Question: Every second line is coloured on the table in the view.
I have the same table twice on the editor, but it doesn't show this separation:

My code of the lower table in the editor:
'''
table1 = new Table(c, SWT.BORDER | SWT.MULTI | SWT.FULL_SELECTION
| SWT.V_SCROLL);
TableLayout layout1 = new TableLayout();
table1.setLayoutData(new GridData(SWT.FILL, SWT.FILL, true, true));
layout1.addColumnData(new ColumnWeightData(20, 50, true));
layout1.addColumnData(new ColumnWeightData(20, 50, true));
layout1.addColumnData(new ColumnWeightData(20, 50, true));
layout1.addColumnData(new ColumnWeightData(20, 50, true));
table1.setLayout(layout1);
table1.setLinesVisible(true);
table1.setHeaderVisible(true);
TableColumn colReihe = new TableColumn(table1, SWT.LEFT);
colReihe.setText("Reihe");
TableColumn colPlatz = new TableColumn(table1, SWT.LEFT);
colPlatz.setText("Platz");
TableColumn colPreis = new TableColumn(table1, SWT.LEFT);
colPreis.setText("Preis");
TableColumn colStatus = new TableColumn(table1, SWT.LEFT);
colStatus.setText("verkauft");
this.tableViewer2 = new TableViewer(table1);
this.tableViewer2.setContentProvider(new ArrayContentProvider());
this.tableViewer2.setLabelProvider(new ITableLabelProvider() {
....some more code here....
this.toolkit.adapt(table1, true, true);
'''
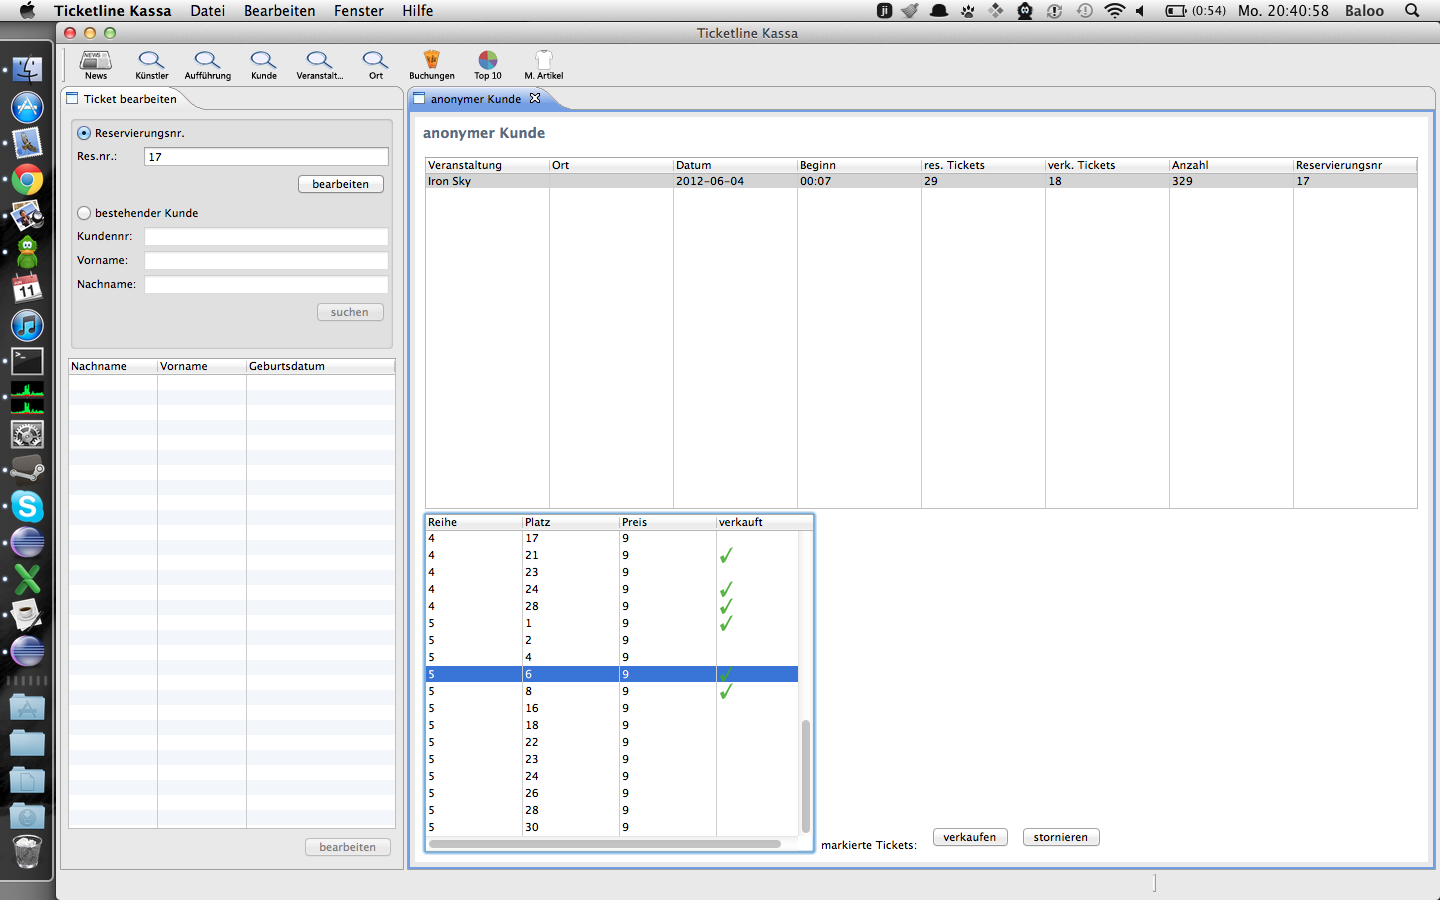
Answer: I don't really understand your question. Do you expect the table on the lower right of your screenshot to look like the table on the left? If that's the question, check, whether you call 'toolkit.adapt(table, true, true);' with the left table as well, or try to remove that call with the right table. The 'FormToolkit' sets a lot of colors and styles on widgets.